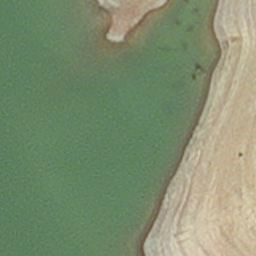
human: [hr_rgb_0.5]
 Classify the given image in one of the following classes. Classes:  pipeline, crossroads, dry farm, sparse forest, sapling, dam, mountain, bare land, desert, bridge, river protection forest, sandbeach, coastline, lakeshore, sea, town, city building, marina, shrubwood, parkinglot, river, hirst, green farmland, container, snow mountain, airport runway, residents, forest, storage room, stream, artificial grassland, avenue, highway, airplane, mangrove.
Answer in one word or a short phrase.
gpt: hirst